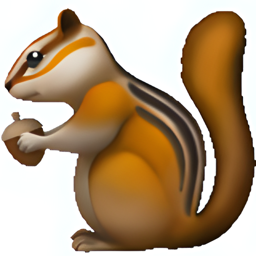
Name: chipmunk
Emoji: 🐿
Group: Animals & Nature
Sub-group: animal-mammal